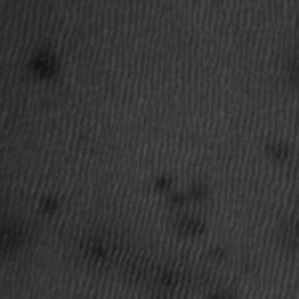
Label: frost